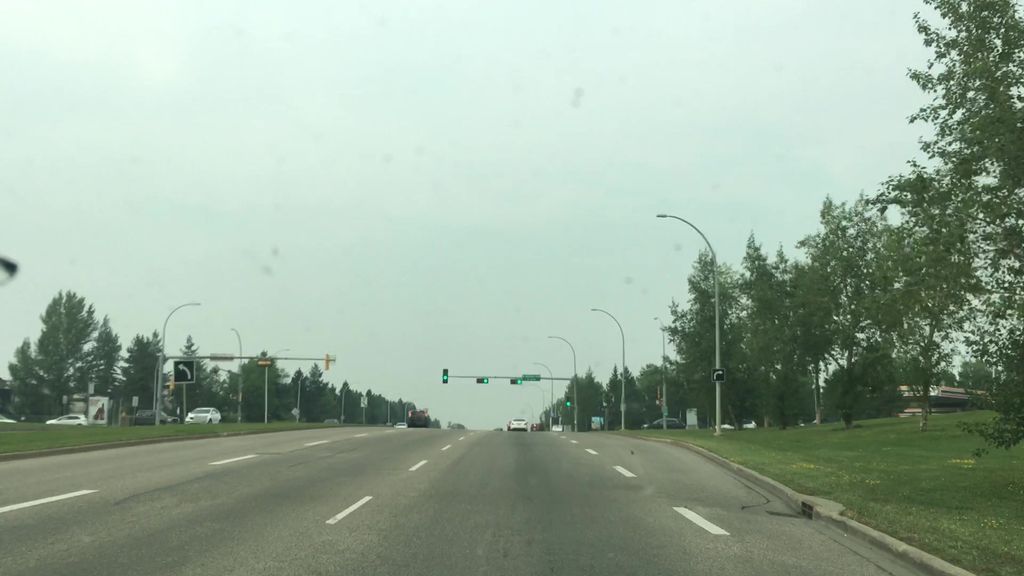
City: edmonton